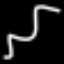
Label: squiggle